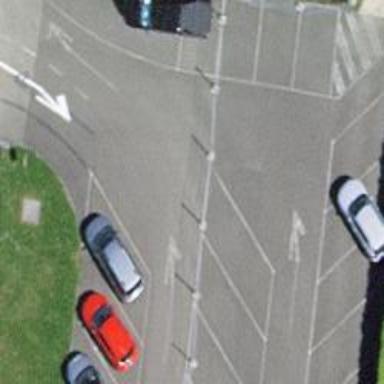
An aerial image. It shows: Road serving as parking aisle.